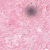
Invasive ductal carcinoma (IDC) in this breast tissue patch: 0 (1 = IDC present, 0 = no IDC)